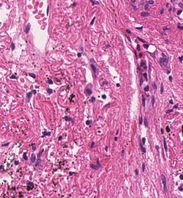
Tumor epithelial tissue: no
Tumor-associated stroma tissue: yes
Normal tissue: no